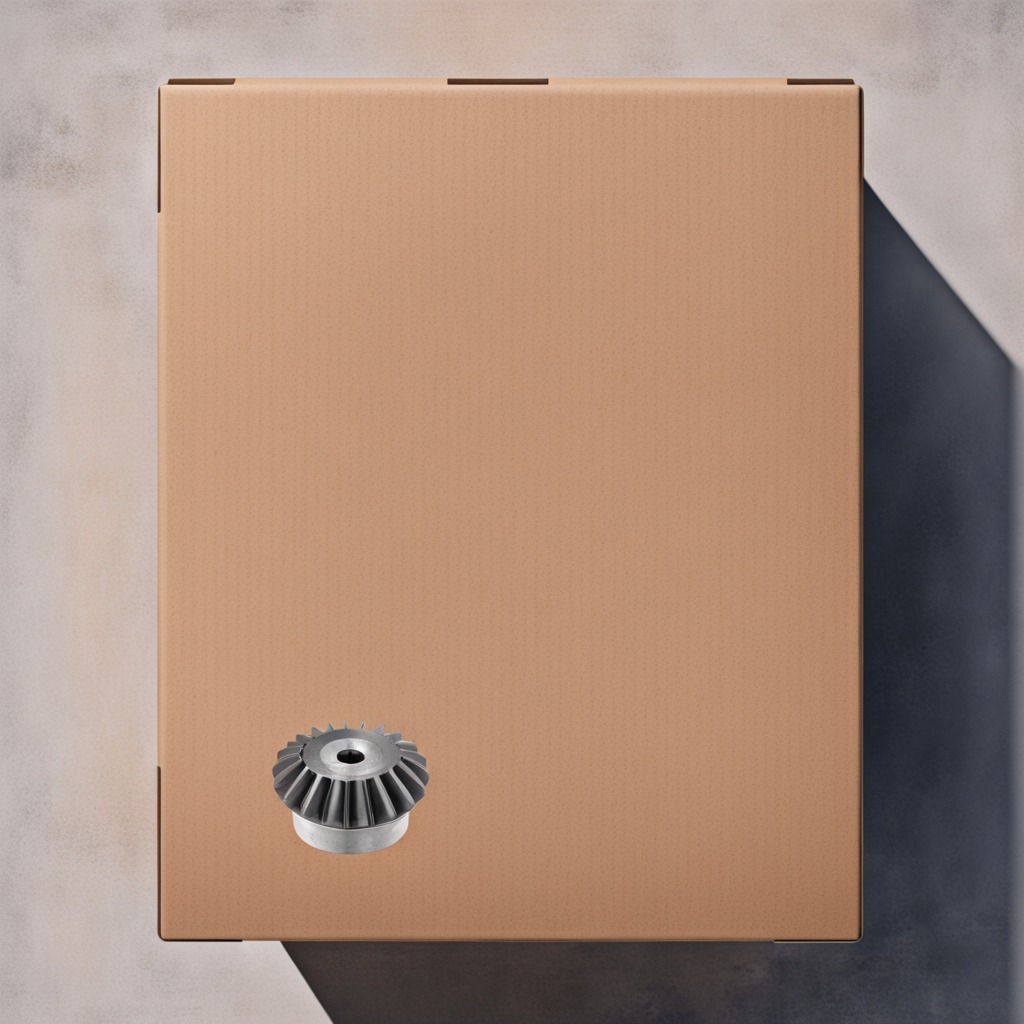
A steel gear with teeth is lying on a clean dry cardboard box surface in an outdoor workshop during daytime bright natural light soft shadows slightly creased but